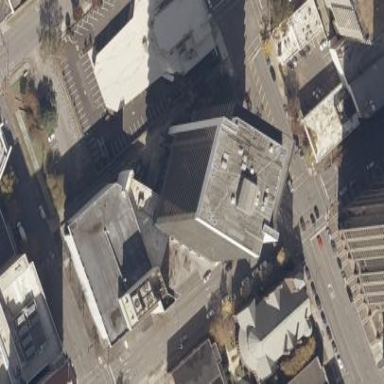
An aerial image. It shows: Commercial building.